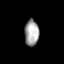
Tissue: skin
Cell type: Epithelial cells
Senescence score: 0.2709
Nuclear area (px): 367
Mean DAPI intensity: 163.03